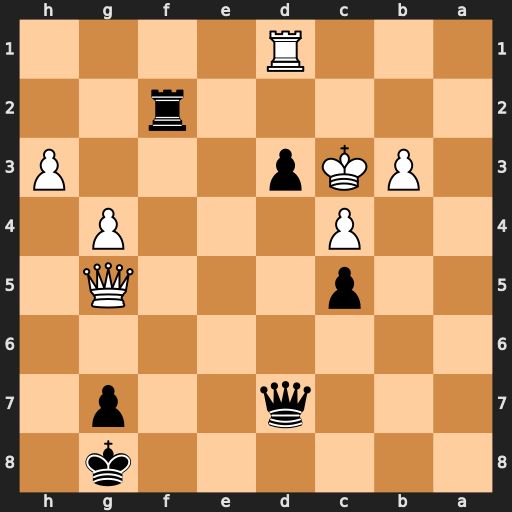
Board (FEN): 6k1/3q2p1/8/2p3Q1/2P3P1/1PKp3P/5r2/3R4
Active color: b
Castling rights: -
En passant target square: -
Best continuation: Qd4#